Question: This code produces accurate output, aside from the final column of data output.
The output is meant to show the non-decimal vote percent value of the candidates.
An error in my logic has caused the aforementioned value to print as 0.
Output appears as follows:

'''
public class Candidate {
public String name;
public int numVotes;
public Candidate(String name, int numVotes) {
this.name = name;
this.numVotes = numVotes;
}
public String getName() {
return name;
}
public int getNumVotes() {
return numVotes;
}
public String toString() {
return getName() + " received " + getNumVotes() + " votes.";
}
}
import java.util.*;
public class TestCandidate {
public static void main(String [] args) {
ArrayList<Candidate> list = new ArrayList<Candidate>();
list.add(new Candidate("John Smith", 5000));
list.add(new Candidate("Mary Miller", 4000));
list.add(new Candidate("Michael Duffy", 6000));
list.add(new Candidate("Tim Robinson", 2500));
list.add(new Candidate("Joe Ashtony", 1800));
System.out.println("Results per candidate:");
System.out.println("______________________
");
int total = getTotal(list);
printVotes(list);
System.out.print("
Candidate Votes Received % of Total Votes");
printResults(list);
System.out.println("
Total number of votes in election: " + total);
}
public static void printResults(ArrayList<Candidate> list) {
String name = "";
int percent = 0;
int votes = 0;
int total = getTotal(list);
for(Candidate token : list) {
name = token.getName();
votes = token.getNumVotes();
percent = (votes / total) * 100;
System.out.printf("
%1s %12d %17d", name, votes, percent);
}
}
public static void printVotes(ArrayList<Candidate> list) {
for(Candidate token : list) {
System.out.println(token);
}
}
public static int getTotal(ArrayList<Candidate> list) {
int total = 0;
for(Candidate token : list) {
total += token.getNumVotes();
}
return total;
}
}
'''
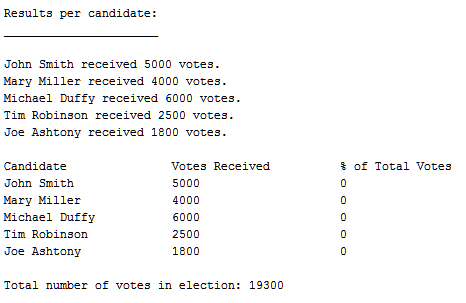
Answer: You are performing integer division here.
'''
percent = (votes / total) * 100;
'''
'votes' will always be inferior or egal than 'total', so it's likely that 'votes/total' will result in 0 due to integer division.
Either change 'percent' as 'double' and cast one of the operand of the division to 'double', or if you want to keep 'percent' as an integer, multiply 'vote' by 100 first and then divide it by 'total'.
'''
percent = (votes*100) / total;
'''